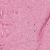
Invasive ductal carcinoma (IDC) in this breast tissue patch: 1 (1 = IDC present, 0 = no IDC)